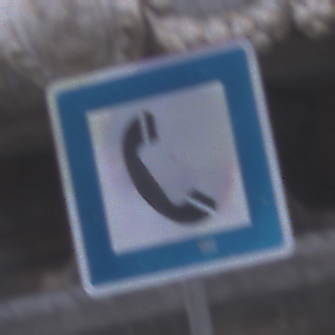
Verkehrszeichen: Fernsprecher
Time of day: SunriseSunset
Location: Outdoor (Urban)
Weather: PartlyCloudy
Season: NotSpecified
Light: Natural